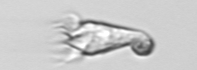
Label: Paratontonia_gracillima